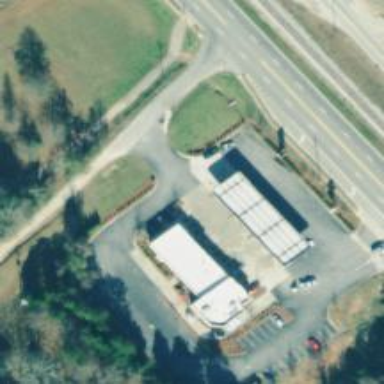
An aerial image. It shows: Convenience shop.